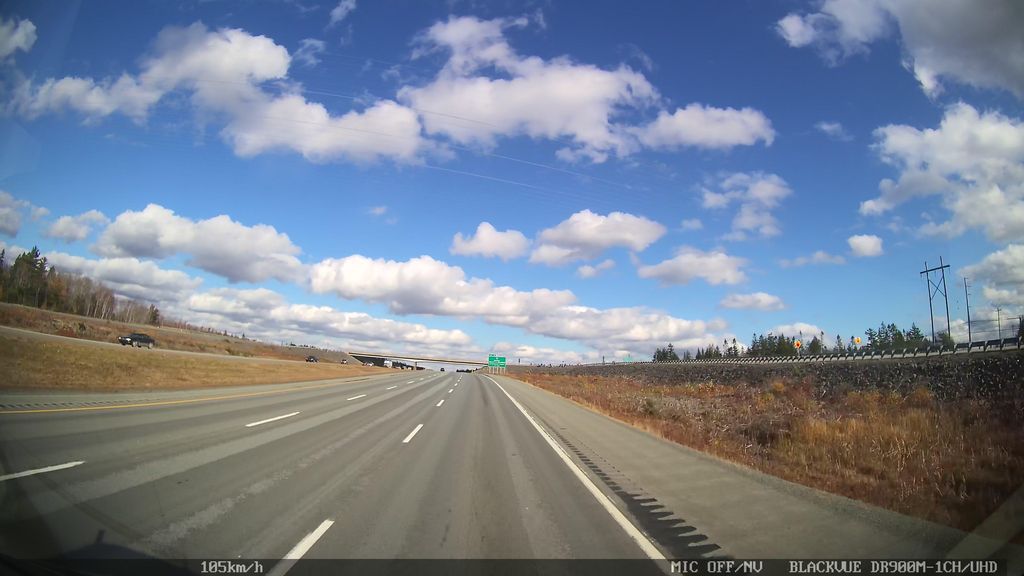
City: halifax